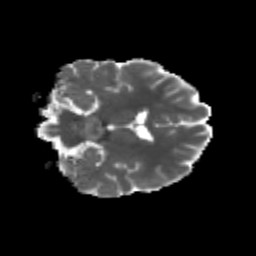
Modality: MD
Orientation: coronal
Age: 21
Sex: male
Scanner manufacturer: siemens
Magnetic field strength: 3 T
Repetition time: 3.5 s
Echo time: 0.113 s